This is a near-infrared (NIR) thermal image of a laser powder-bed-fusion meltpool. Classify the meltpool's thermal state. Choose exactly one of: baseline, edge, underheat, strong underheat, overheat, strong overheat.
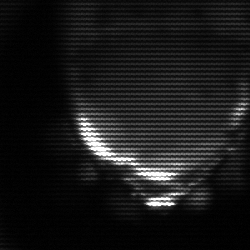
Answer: edge